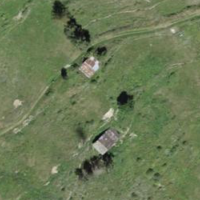
EUNIS habitat code: 43
Species observed at this site:
Caltha palustris